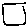
Label: square